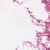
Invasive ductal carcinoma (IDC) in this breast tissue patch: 1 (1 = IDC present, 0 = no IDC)